【题型】选择题　【知识点】平面几何　【难度】easy
山东文旅宣传片以“东来山东，有山有水有风景”为主题, 通过融合地域特色与人文风情, 展现山东的自然景观与文化底蕴. 诗人李白的“日观东北倾, 两崖夹双石”, 描写的正是山东众多闻名山水之一的泰山. 如图, 某游客为了测量泰山主峰玉皇顶的高度 $AB$ ( 单位: 米 ), 在地面上选择一个观测点 $P$, 在附近的 $M$ 山峰顶端选择另一个测量点 $C$, 在 $P$ 处测得 $C$ 处的仰角为 $30^\circ$, 测得主峰玉皇顶最高点 $A$ 的仰角为 $45^\circ$, $M$ 山峰的高度 $CD$ 为 772.5米, 且在 $C$ 处测得点 $A$ 的仰角为 $15^\circ$, 点 $B, P, D$ 在同一水平面的一条直线上, 则玉皇顶的高度 $AB$ 为 ( \quad ) \\

\vspace{0.5em}
A. 1030米 \quad B. 1545米 \quad C. $1545\sqrt{2}$米 \quad D. $1030\sqrt{2}$米 \\
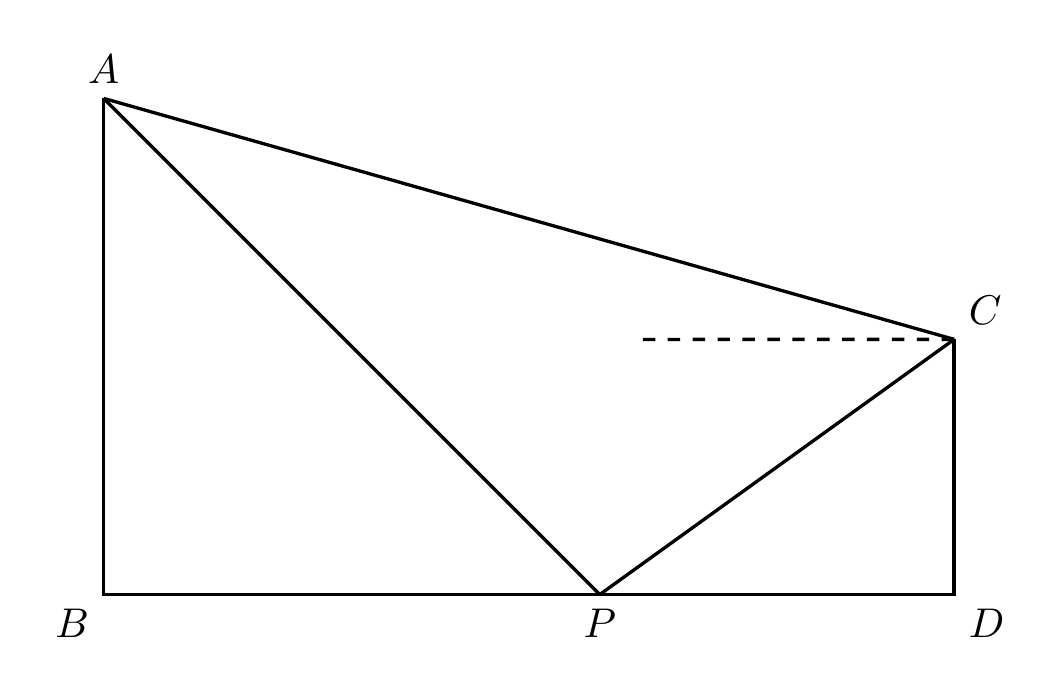
【解答】
【答案】 B \\
\vspace{1em}
【分析】 根据题意, 得到 $\angle ACP=45^\circ$, $\angle PAC=30^\circ$, 在直角 $\triangle PCD$ 中, 求得 $PC=1545$米, 在 $\triangle APC$ 中, 由正弦定理求得 $AP=1545\sqrt{2}$米, 再在直角 $\triangle ABP$ 中, 结合 $AB=AP \cdot \sin 45^\circ$, 即可求解. \\
\vspace{1em}
【解答】 解: 因为 $\angle ACP=15^\circ+30^\circ=45^\circ$, $\angle PAC=45^\circ-15^\circ=30^\circ$, \\
在直角 $\triangle PCD$ 中, $\angle CPD=30^\circ$, $CD=772.5$, \\
可得 $PC=2CD=1545$米, \\
在 $\triangle APC$ 中, 由正弦定理 $\frac{AP}{\sin 45^\circ} = \frac{PC}{\sin 30^\circ}$, \\
即 $\frac{AP}{\frac{\sqrt{2}}{2}} = \frac{1545}{\frac{1}{2}}$, \\
可得 $AP=1545\sqrt{2}$米, \\
在直角 $\triangle ABP$ 中, 可得 $AB=AP \cdot \sin 45^\circ=1545$米. \\
故选: B. \\
\vspace{1em}
【点评】 本题考查正弦定理的应用, 属于中档题.